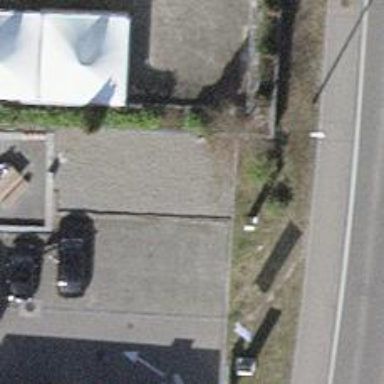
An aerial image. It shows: Charging station.